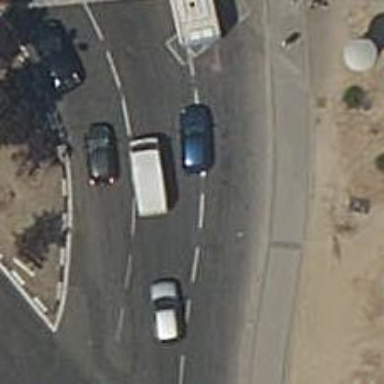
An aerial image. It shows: Primary highway with asphalt surface leading to circular junction.